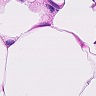
Metastatic tissue present: no